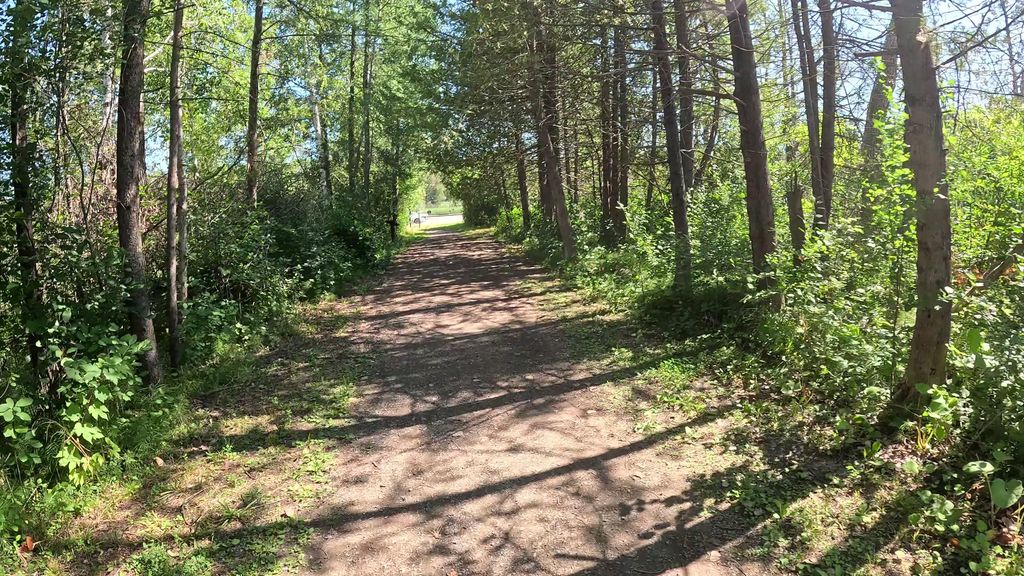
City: ottawa-gatineau